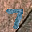
Label: 7